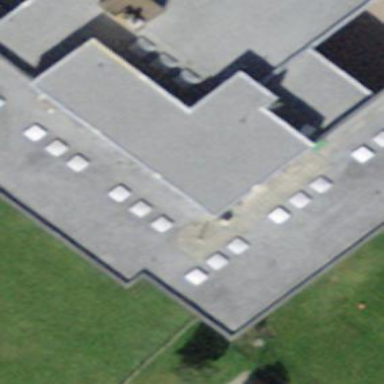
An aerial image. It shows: School building.